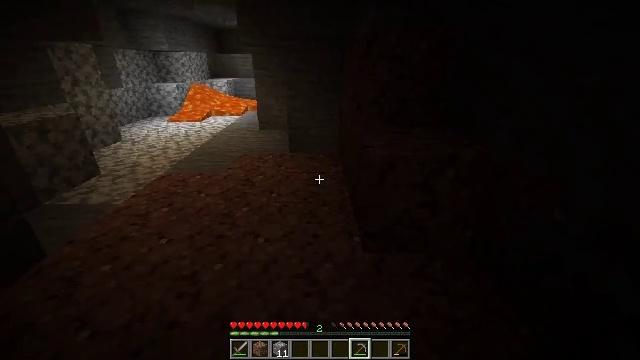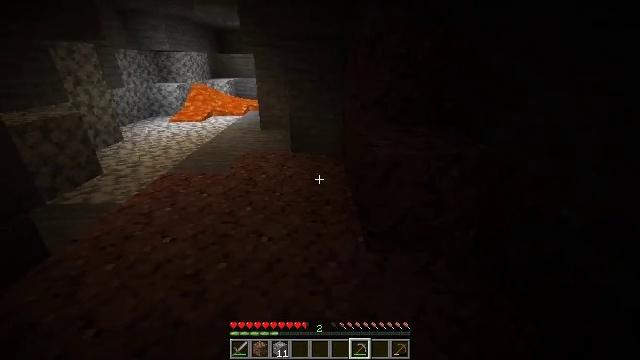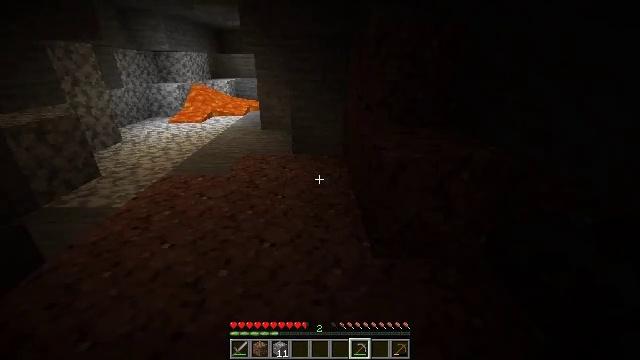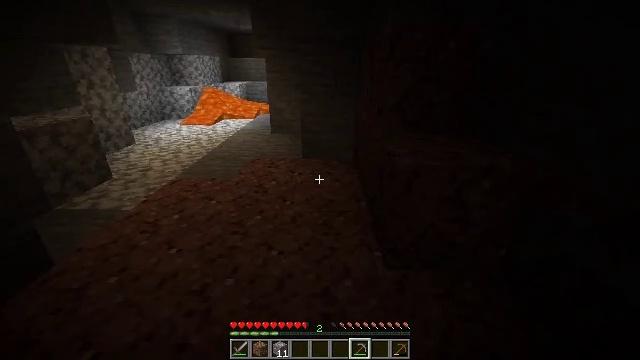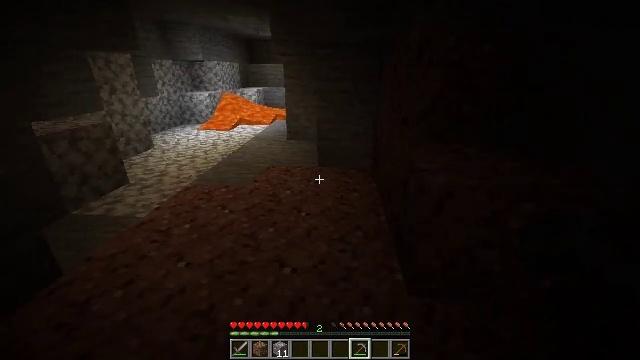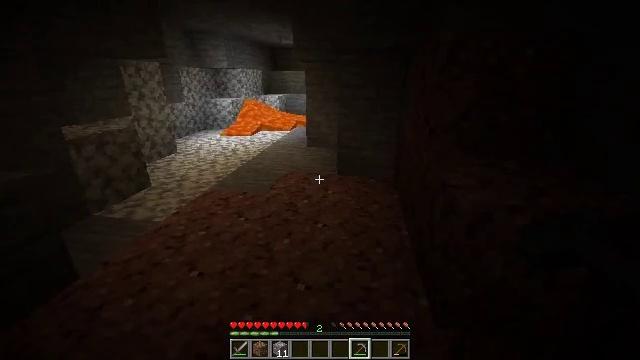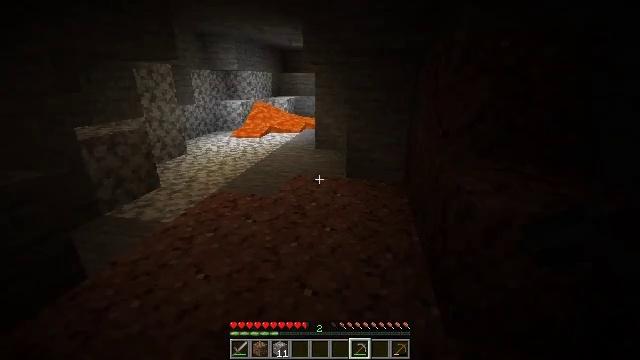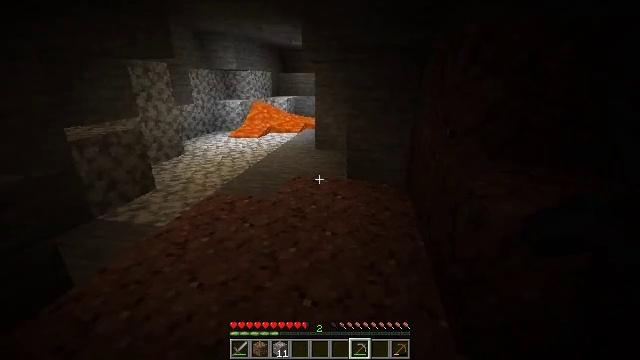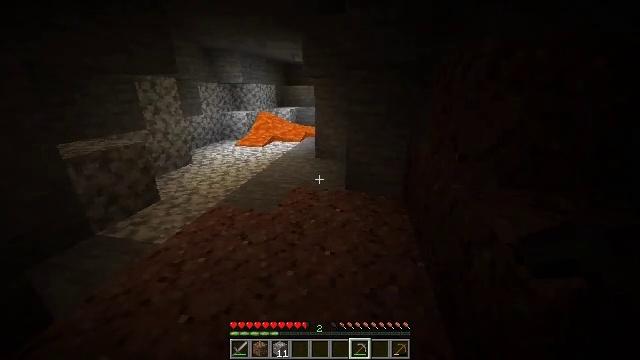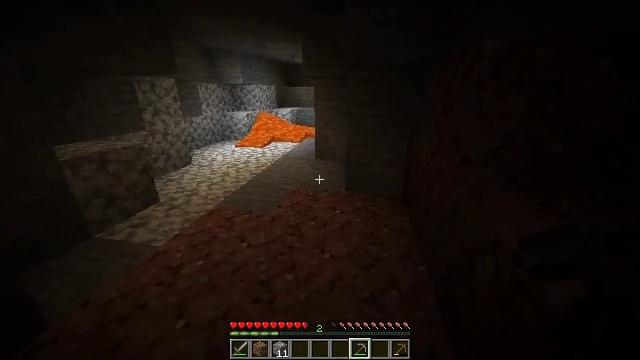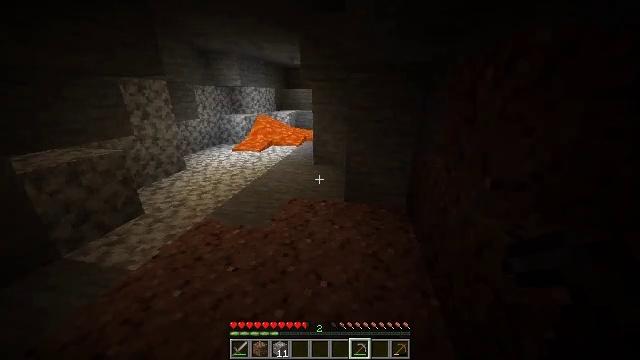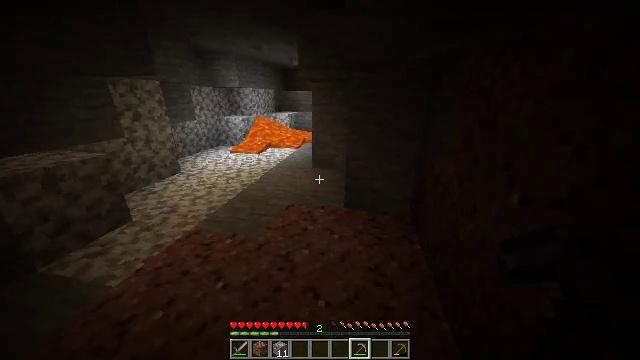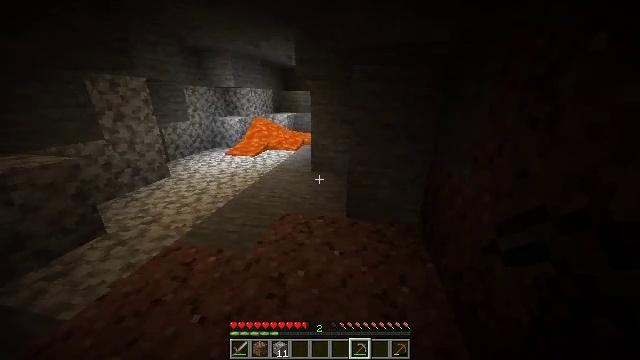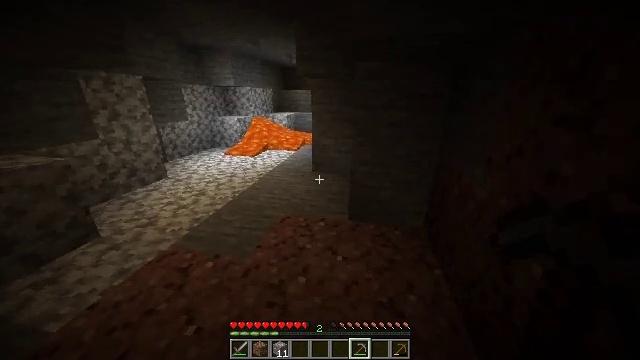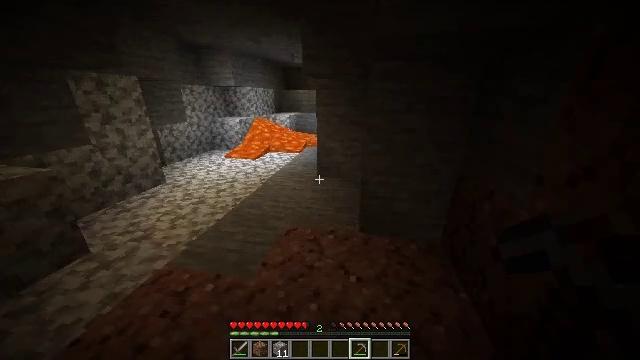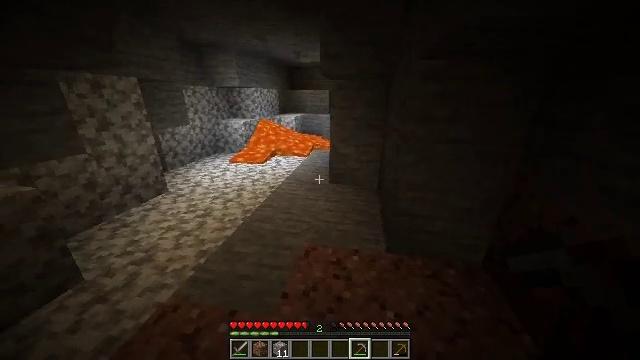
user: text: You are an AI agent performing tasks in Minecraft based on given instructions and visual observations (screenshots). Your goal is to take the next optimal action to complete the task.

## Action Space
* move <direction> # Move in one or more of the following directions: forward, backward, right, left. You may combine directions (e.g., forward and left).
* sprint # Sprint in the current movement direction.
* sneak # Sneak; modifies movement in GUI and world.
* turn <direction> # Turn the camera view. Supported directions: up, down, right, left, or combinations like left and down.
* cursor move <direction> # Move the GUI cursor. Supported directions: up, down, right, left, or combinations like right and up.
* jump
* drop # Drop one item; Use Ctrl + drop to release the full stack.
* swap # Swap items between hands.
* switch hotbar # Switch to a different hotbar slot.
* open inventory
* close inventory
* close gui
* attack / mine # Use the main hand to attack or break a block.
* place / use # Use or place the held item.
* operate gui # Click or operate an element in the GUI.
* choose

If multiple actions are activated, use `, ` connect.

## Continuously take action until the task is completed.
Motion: motion action
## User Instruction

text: Remove the white bed from its place.
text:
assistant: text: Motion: no_op
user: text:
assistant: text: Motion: move forward
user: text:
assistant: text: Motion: move forward, turn left
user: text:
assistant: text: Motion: move forward, turn left and up
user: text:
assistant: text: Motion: turn left and up
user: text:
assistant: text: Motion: move forward, turn left
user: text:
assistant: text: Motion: move forward
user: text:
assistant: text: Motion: move forward
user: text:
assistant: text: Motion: move forward
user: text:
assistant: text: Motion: move forward
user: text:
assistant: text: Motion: move forward
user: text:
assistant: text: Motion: move forward
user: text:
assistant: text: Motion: move forward and move left
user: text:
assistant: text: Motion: move forward and move left
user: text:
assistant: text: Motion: move forward and move left
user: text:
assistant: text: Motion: move forward and move left
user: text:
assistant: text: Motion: move forward and move left
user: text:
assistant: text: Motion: move forward and move left, turn right
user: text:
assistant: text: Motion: move forward, turn right
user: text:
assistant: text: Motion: move forward
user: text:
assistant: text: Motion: move forward
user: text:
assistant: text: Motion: move forward
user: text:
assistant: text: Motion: move forward
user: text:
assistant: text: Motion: move forward, turn right
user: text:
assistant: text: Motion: move forward, turn right
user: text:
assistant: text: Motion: move forward, turn right
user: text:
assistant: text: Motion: move forward
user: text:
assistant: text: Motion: move forward
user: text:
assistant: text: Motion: move forward, turn right
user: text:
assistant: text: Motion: move forward, turn right